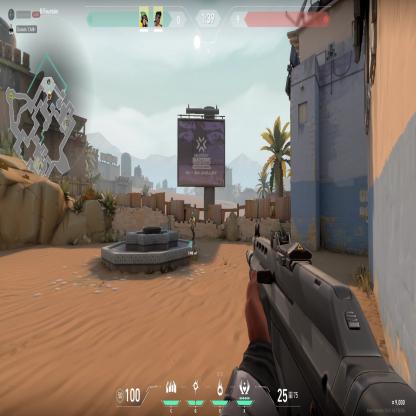
Label: teammate